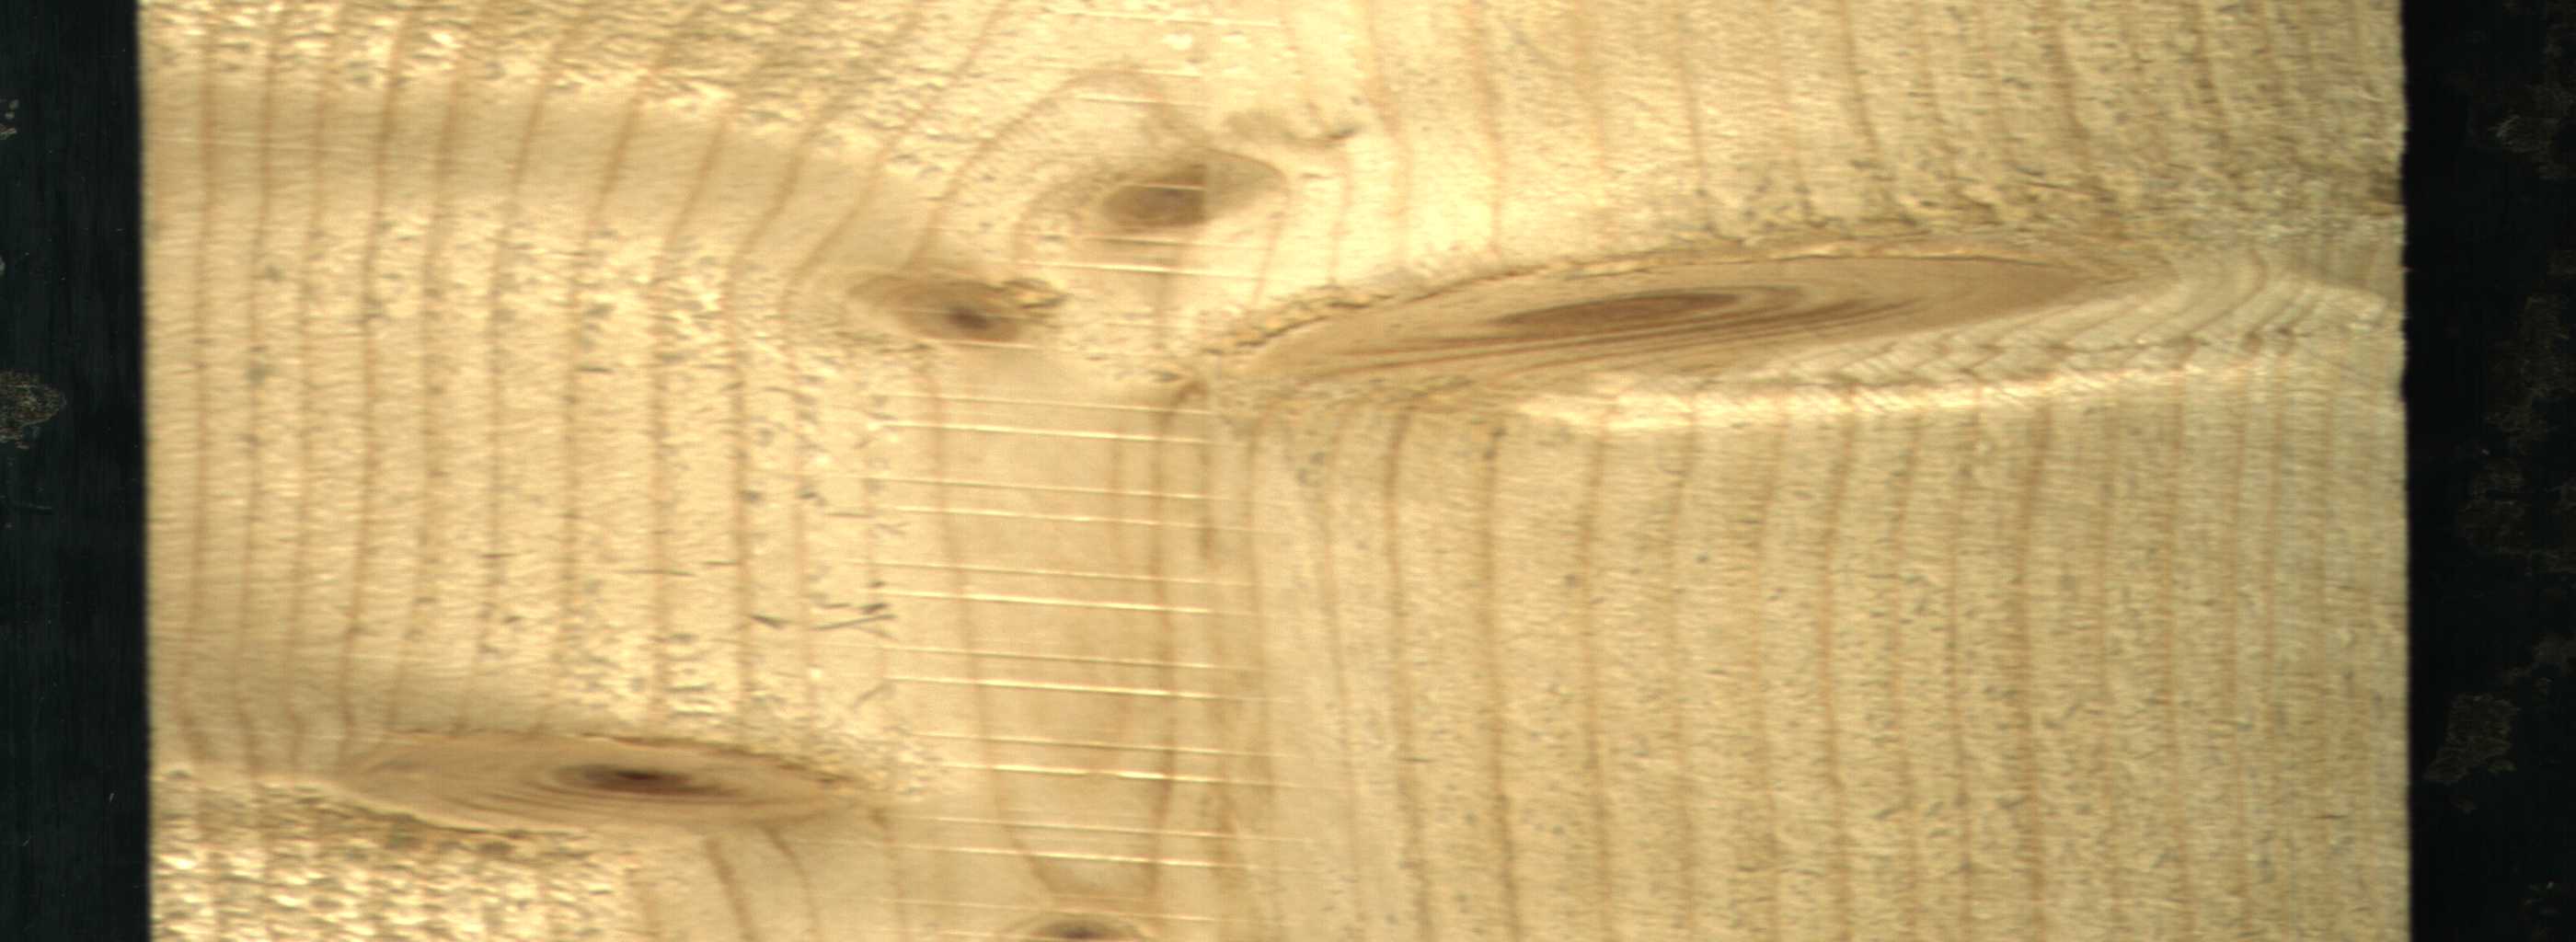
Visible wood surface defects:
Live_Knot
Live_Knot
Live_Knot
Live_Knot
Live_Knot